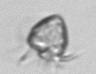
Label: Ciliophora